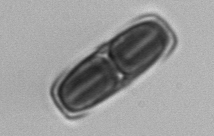
Label: Ephemera